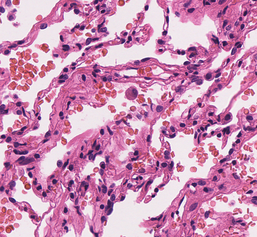
Tumor epithelial tissue: no
Tumor-associated stroma tissue: no
Normal tissue: yes